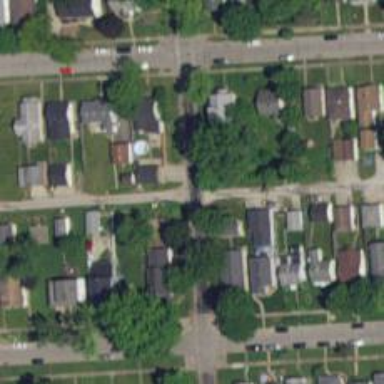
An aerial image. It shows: Alley classified as service road.